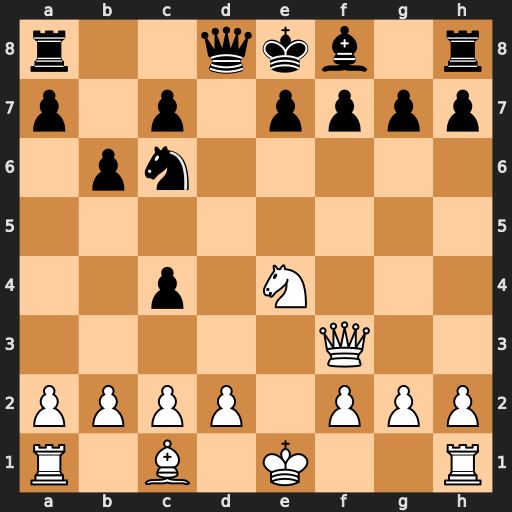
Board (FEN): r2qkb1r/p1p1pppp/1pn5/8/2p1N3/5Q2/PPPP1PPP/R1B1K2R
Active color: w
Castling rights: KQkq
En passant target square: -
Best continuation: Nf6+ exf6 Qxc6+ Qd7 Qxa8+